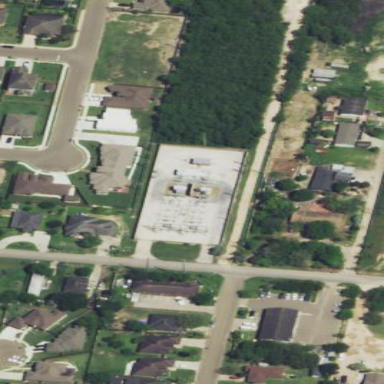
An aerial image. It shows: There is distribution substation enclosed by fence.